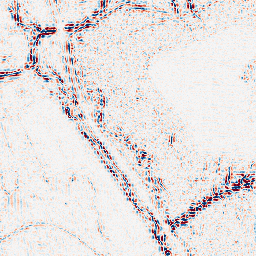
Category: wavelet
Decomposition family: wavelet_biorthogonal
Decomposition parameters: wavelet: bior4.4
level: 2
Upsampling method: bicubic
Upsampling parameters: scale: 2
Upsampling scale: 2